Question: I want to add a Chinese text into the window title, which is invoked by the OpenCV's cvShowImage() function. But it does not give correct result.
'''
#include <iostream>
#include "opencv2/opencv.hpp"
using namespace cv;
using namespace std;
int main(int argc, const char * argv[])
{
const char *pstrFilename = "EDF001.png";
const char *pstrWindowTitle = "Huan Ying Lai Dao Xi Bao Tu Xiang Chu Li De Shi Jie !";
IplImage* img = cvLoadImage(pstrFilename, CV_LOAD_IMAGE_UNCHANGED);
cvNamedWindow(pstrWindowTitle, CV_WINDOW_NORMAL);
cvShowImage(pstrWindowTitle, img);
cvWaitKey();
cvDestroyWindow(pstrWindowTitle);
cvReleaseImage(&img);
return 0;
}
'''
The result window:

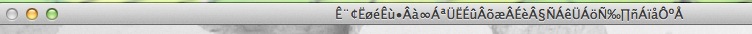
Answer: My original comment was:
"If you use an English / ASCII name for the title, is it working fine? OpenCV might not be able to handle non-ASCII characters for the window caption."
But another potential solution is to use a method in Objective C and with the Cocoa frameworks, such as:
'''
NSWindow * openCVWindow = [[NSApplication sharedApplication] mainWindow];
if(openCVWindow)
{
[openCVWindow setTitle: @"Huan Ying Lai Dao Xi Bao Tu Xiang Chu Li De Shi Jie !"];
} else {
NSLog( @"openCV's window isn't considered a main window!");
}
'''